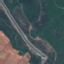
Land use / land cover: Highway